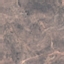
Land use / land cover class: HerbaceousVegetation